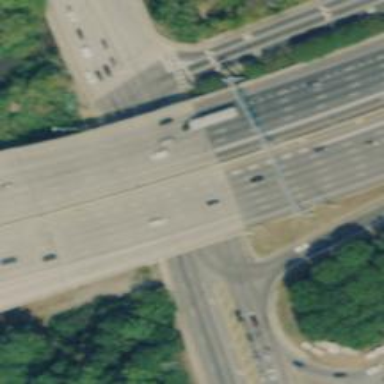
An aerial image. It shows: Bridge over motorway.